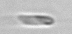
Label: flagellate_morphotype3